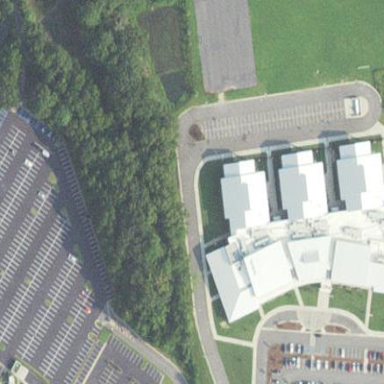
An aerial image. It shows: School building.